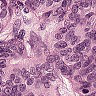
Metastatic tissue present: yes